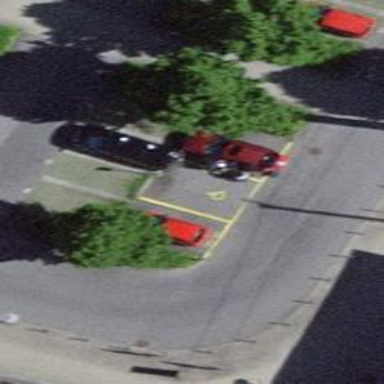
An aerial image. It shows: Car-sharing service available at this location.